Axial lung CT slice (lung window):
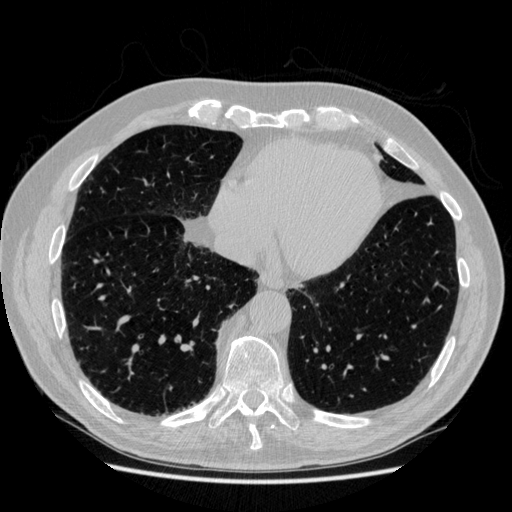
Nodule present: no